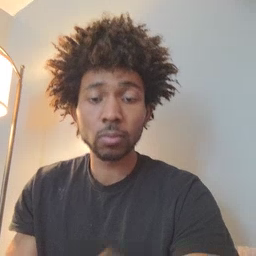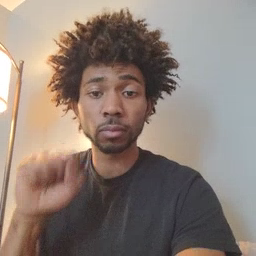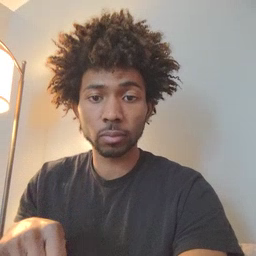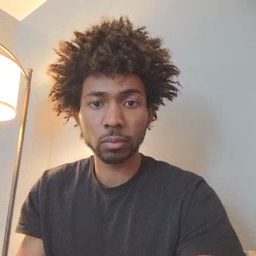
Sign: can